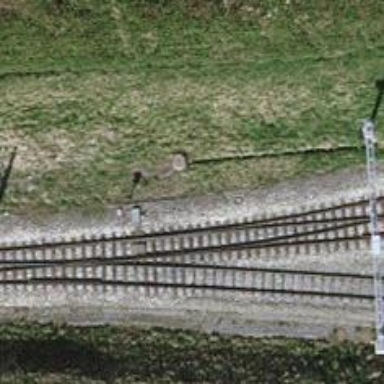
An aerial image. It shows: Narrow-gauge railway track with 1 electrified contact line.